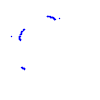
Particle: proton